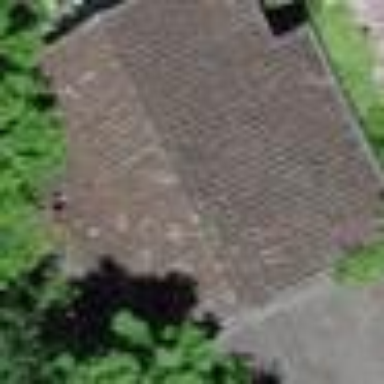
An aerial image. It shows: Garage building.